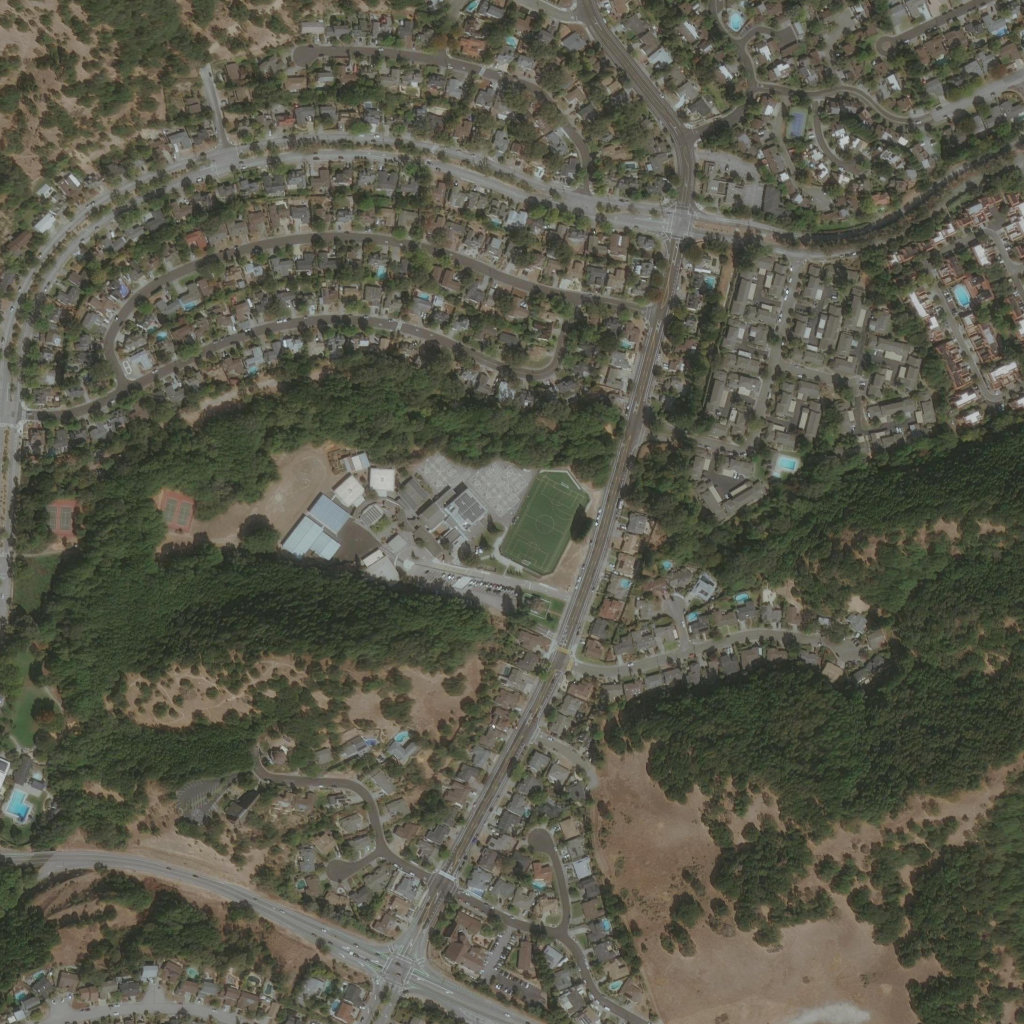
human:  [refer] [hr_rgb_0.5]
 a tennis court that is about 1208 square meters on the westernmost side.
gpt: <box>[[3, 48, 7, 52, 0]]</box>